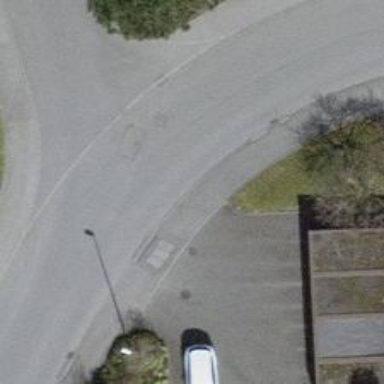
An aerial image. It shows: Sidewalk.